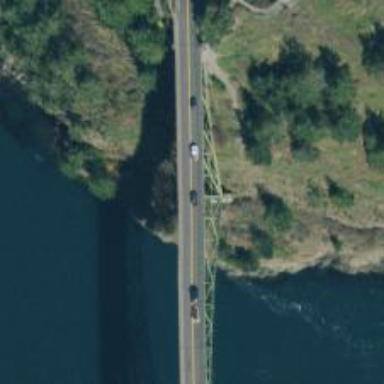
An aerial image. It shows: Primary highway bridge with asphalt surface and truss structure.